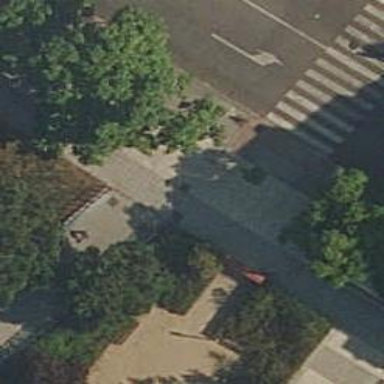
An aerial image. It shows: Concrete footway bridge with cycling track alongside.